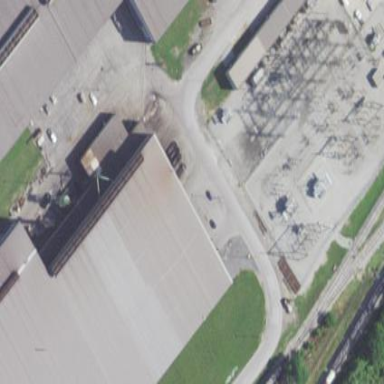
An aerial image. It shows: Substation surrounded by fence.